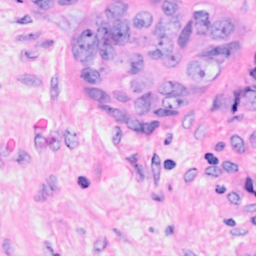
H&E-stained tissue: Breast